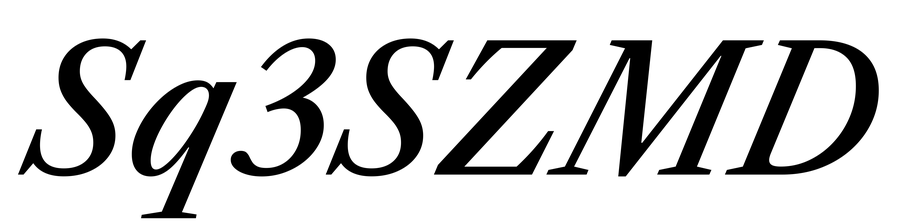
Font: LibreCaslonText-Italic_Medium_Italic